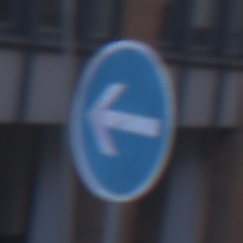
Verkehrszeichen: VorgeschriebeneFahrtrichtungHierLinks
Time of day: SunriseSunset
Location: Outdoor (Urban)
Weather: Clear
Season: NotSpecified
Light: Natural